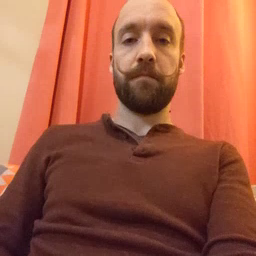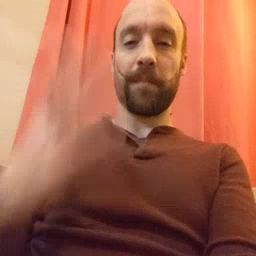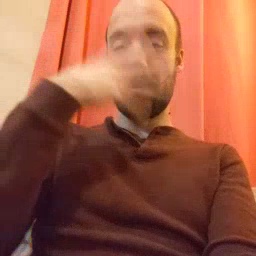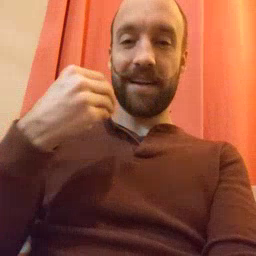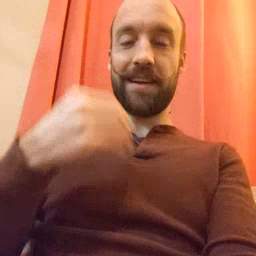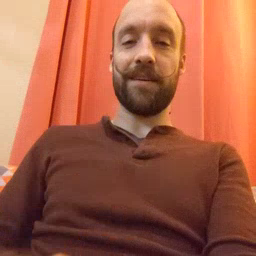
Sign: pretty